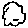
Label: cloud